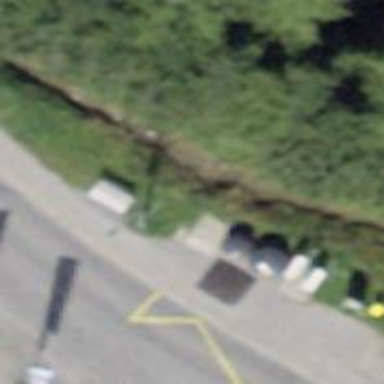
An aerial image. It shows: Recycling container for recycling.